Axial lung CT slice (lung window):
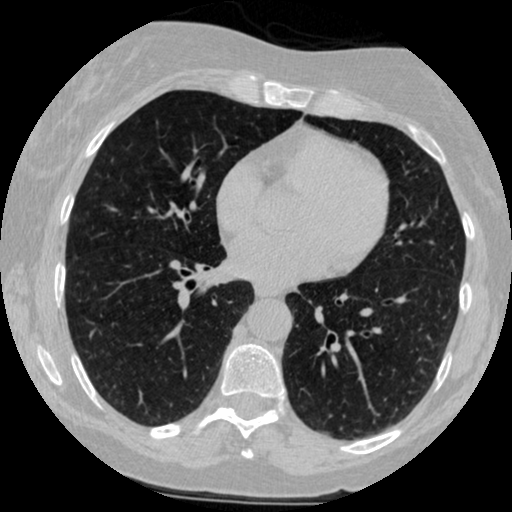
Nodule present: no